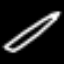
Label: pencil